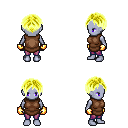
a pixel art fantasy rpg character, female body template, dark elf, purple skin, brown tunic, magenta pants, gold parted hairstyle, gold gloves, four views (front, back, left, right), 2x2 character sprite sheet, small pixel art, hard edges, no anti-aliasing